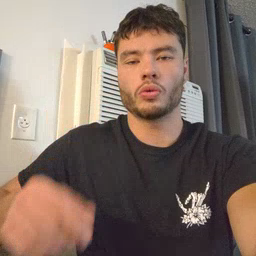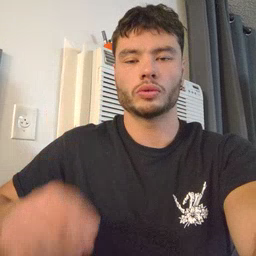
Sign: story